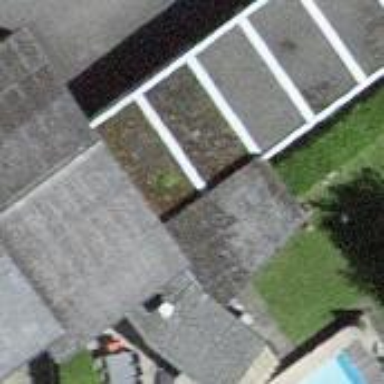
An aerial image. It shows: Garage building.